Current action and preconditions to check: trajectory_clear

Your task: For each precondition in the list above, predict whether it will hold at this action.

Consider the current scene as observed from the mobile robot's camera, and analyze the predicted future states of all dynamic agents (e.g., people, animals, vehicles, or any moving entities) within the NEXT SECOND.

IMPORTANT: Only answer "very likely" if you are absolutely certain—based on strong, clear evidence—that a dynamic agent will violate the precondition in the predicted future state. Do NOT answer "very likely" for unlikely, ambiguous, or low-probability risks.

Ask yourself for each precondition: Is there a high probability, with clear and convincing evidence, that the predicted future states of any dynamic agent will interfere with the predicted future state of the currently executing action within the NEXT SECOND, causing that precondition to fail?

Assess the risk level based on these predictions. Use "likely" or "very likely" if motions create a clear risk of interference.

Use "neutral" or "improbable" if agents are nearby but their predicted paths are clearly diverging or non-conflicting.

Failure Risk Categories: "very improbable", "improbable", "neutral", "likely", "very likely"

Answer Format: Output ONLY the probability_of_failure value from these categories: "very improbable", "improbable", "neutral", "likely", "very likely"

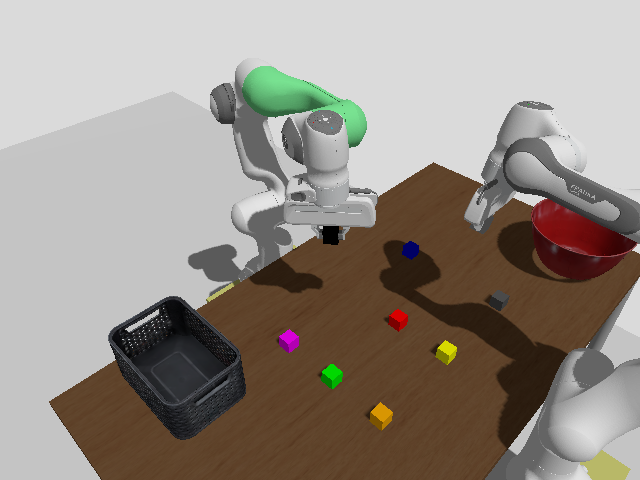

Answer: very improbable